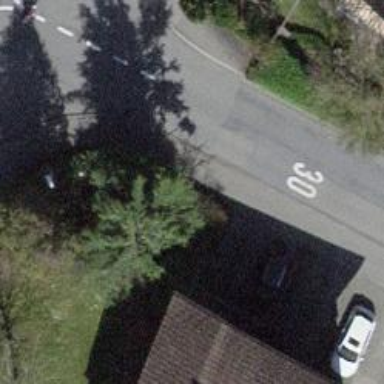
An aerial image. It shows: Kerb serving as barrier.